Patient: sex F, age 43
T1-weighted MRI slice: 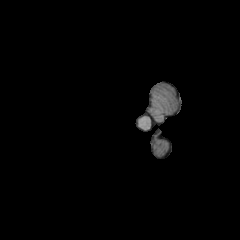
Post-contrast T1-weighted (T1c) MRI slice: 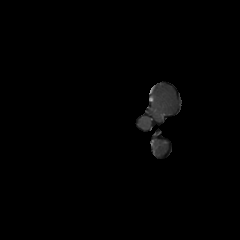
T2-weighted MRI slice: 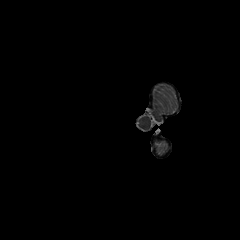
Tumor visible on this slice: no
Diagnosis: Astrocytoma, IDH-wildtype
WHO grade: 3